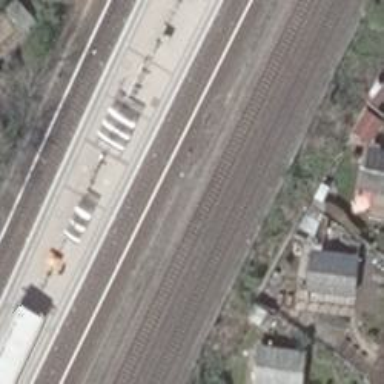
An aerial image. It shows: Railway track with contact line for electrification.